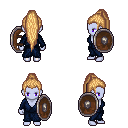
a pixel art fantasy rpg character, female body template, dark elf, purple skin, blue robe, teal pants, light blonde extra-long topknot hairstyle, shield, four views (front, back, left, right), 2x2 character sprite sheet, small pixel art, hard edges, no anti-aliasing